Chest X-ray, PA view. Patient: 59 years old, sex F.
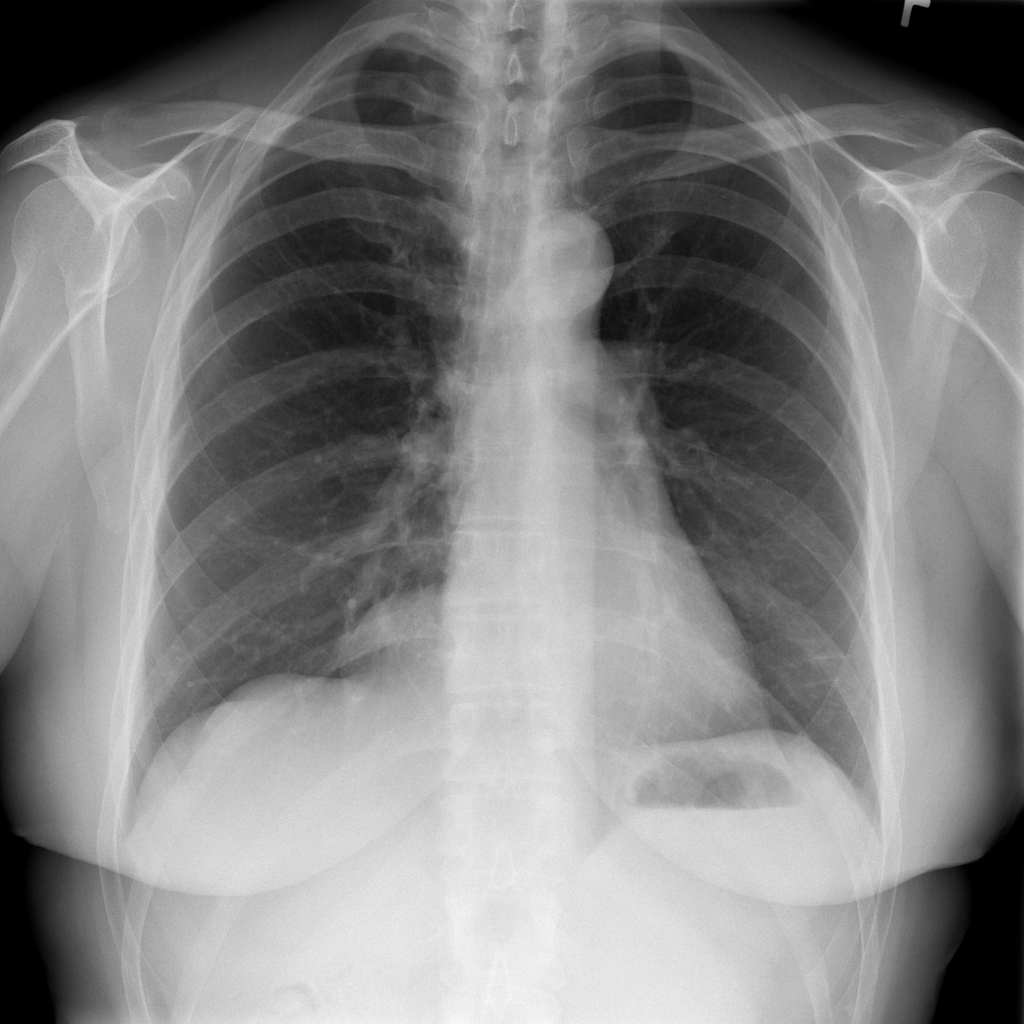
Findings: Pneumothorax